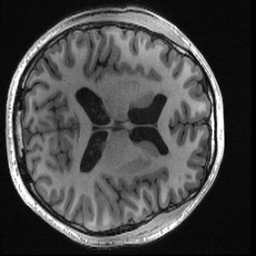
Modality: T1w
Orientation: axial
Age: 24
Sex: male